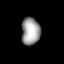
Tissue: skin
Cell type: Epithelial cells
Senescence score: 0.2795
Nuclear area (px): 505
Mean DAPI intensity: 156.956